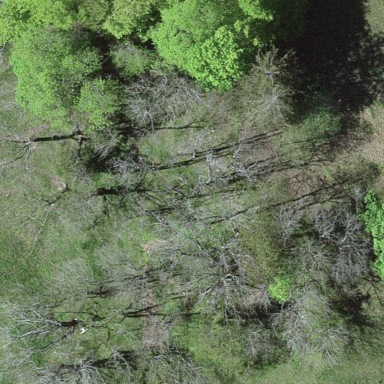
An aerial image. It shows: Forest area.